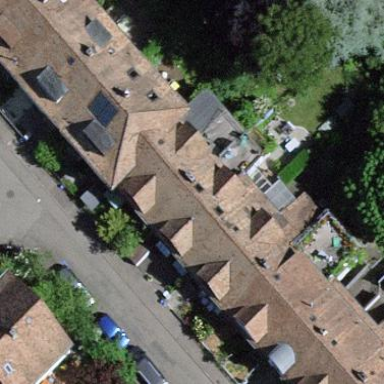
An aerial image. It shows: Terrace building.